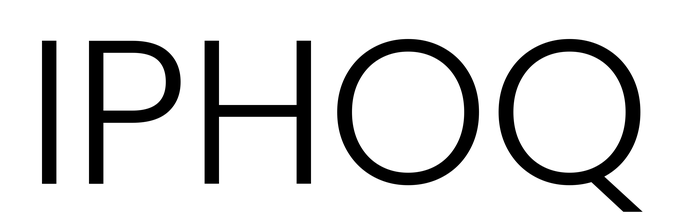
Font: Poppins-Light